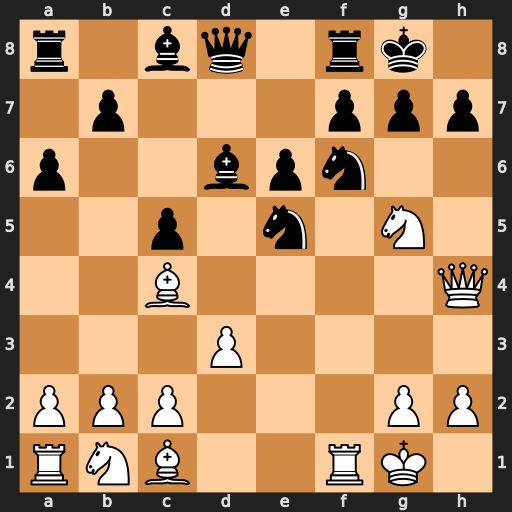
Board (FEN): r1bq1rk1/1p3ppp/p2bpn2/2p1n1N1/2B4Q/3P4/PPP3PP/RNB2RK1
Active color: w
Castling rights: -
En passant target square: -
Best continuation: Rxf6 h6 Rxh6 gxh6 Qxh6